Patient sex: M
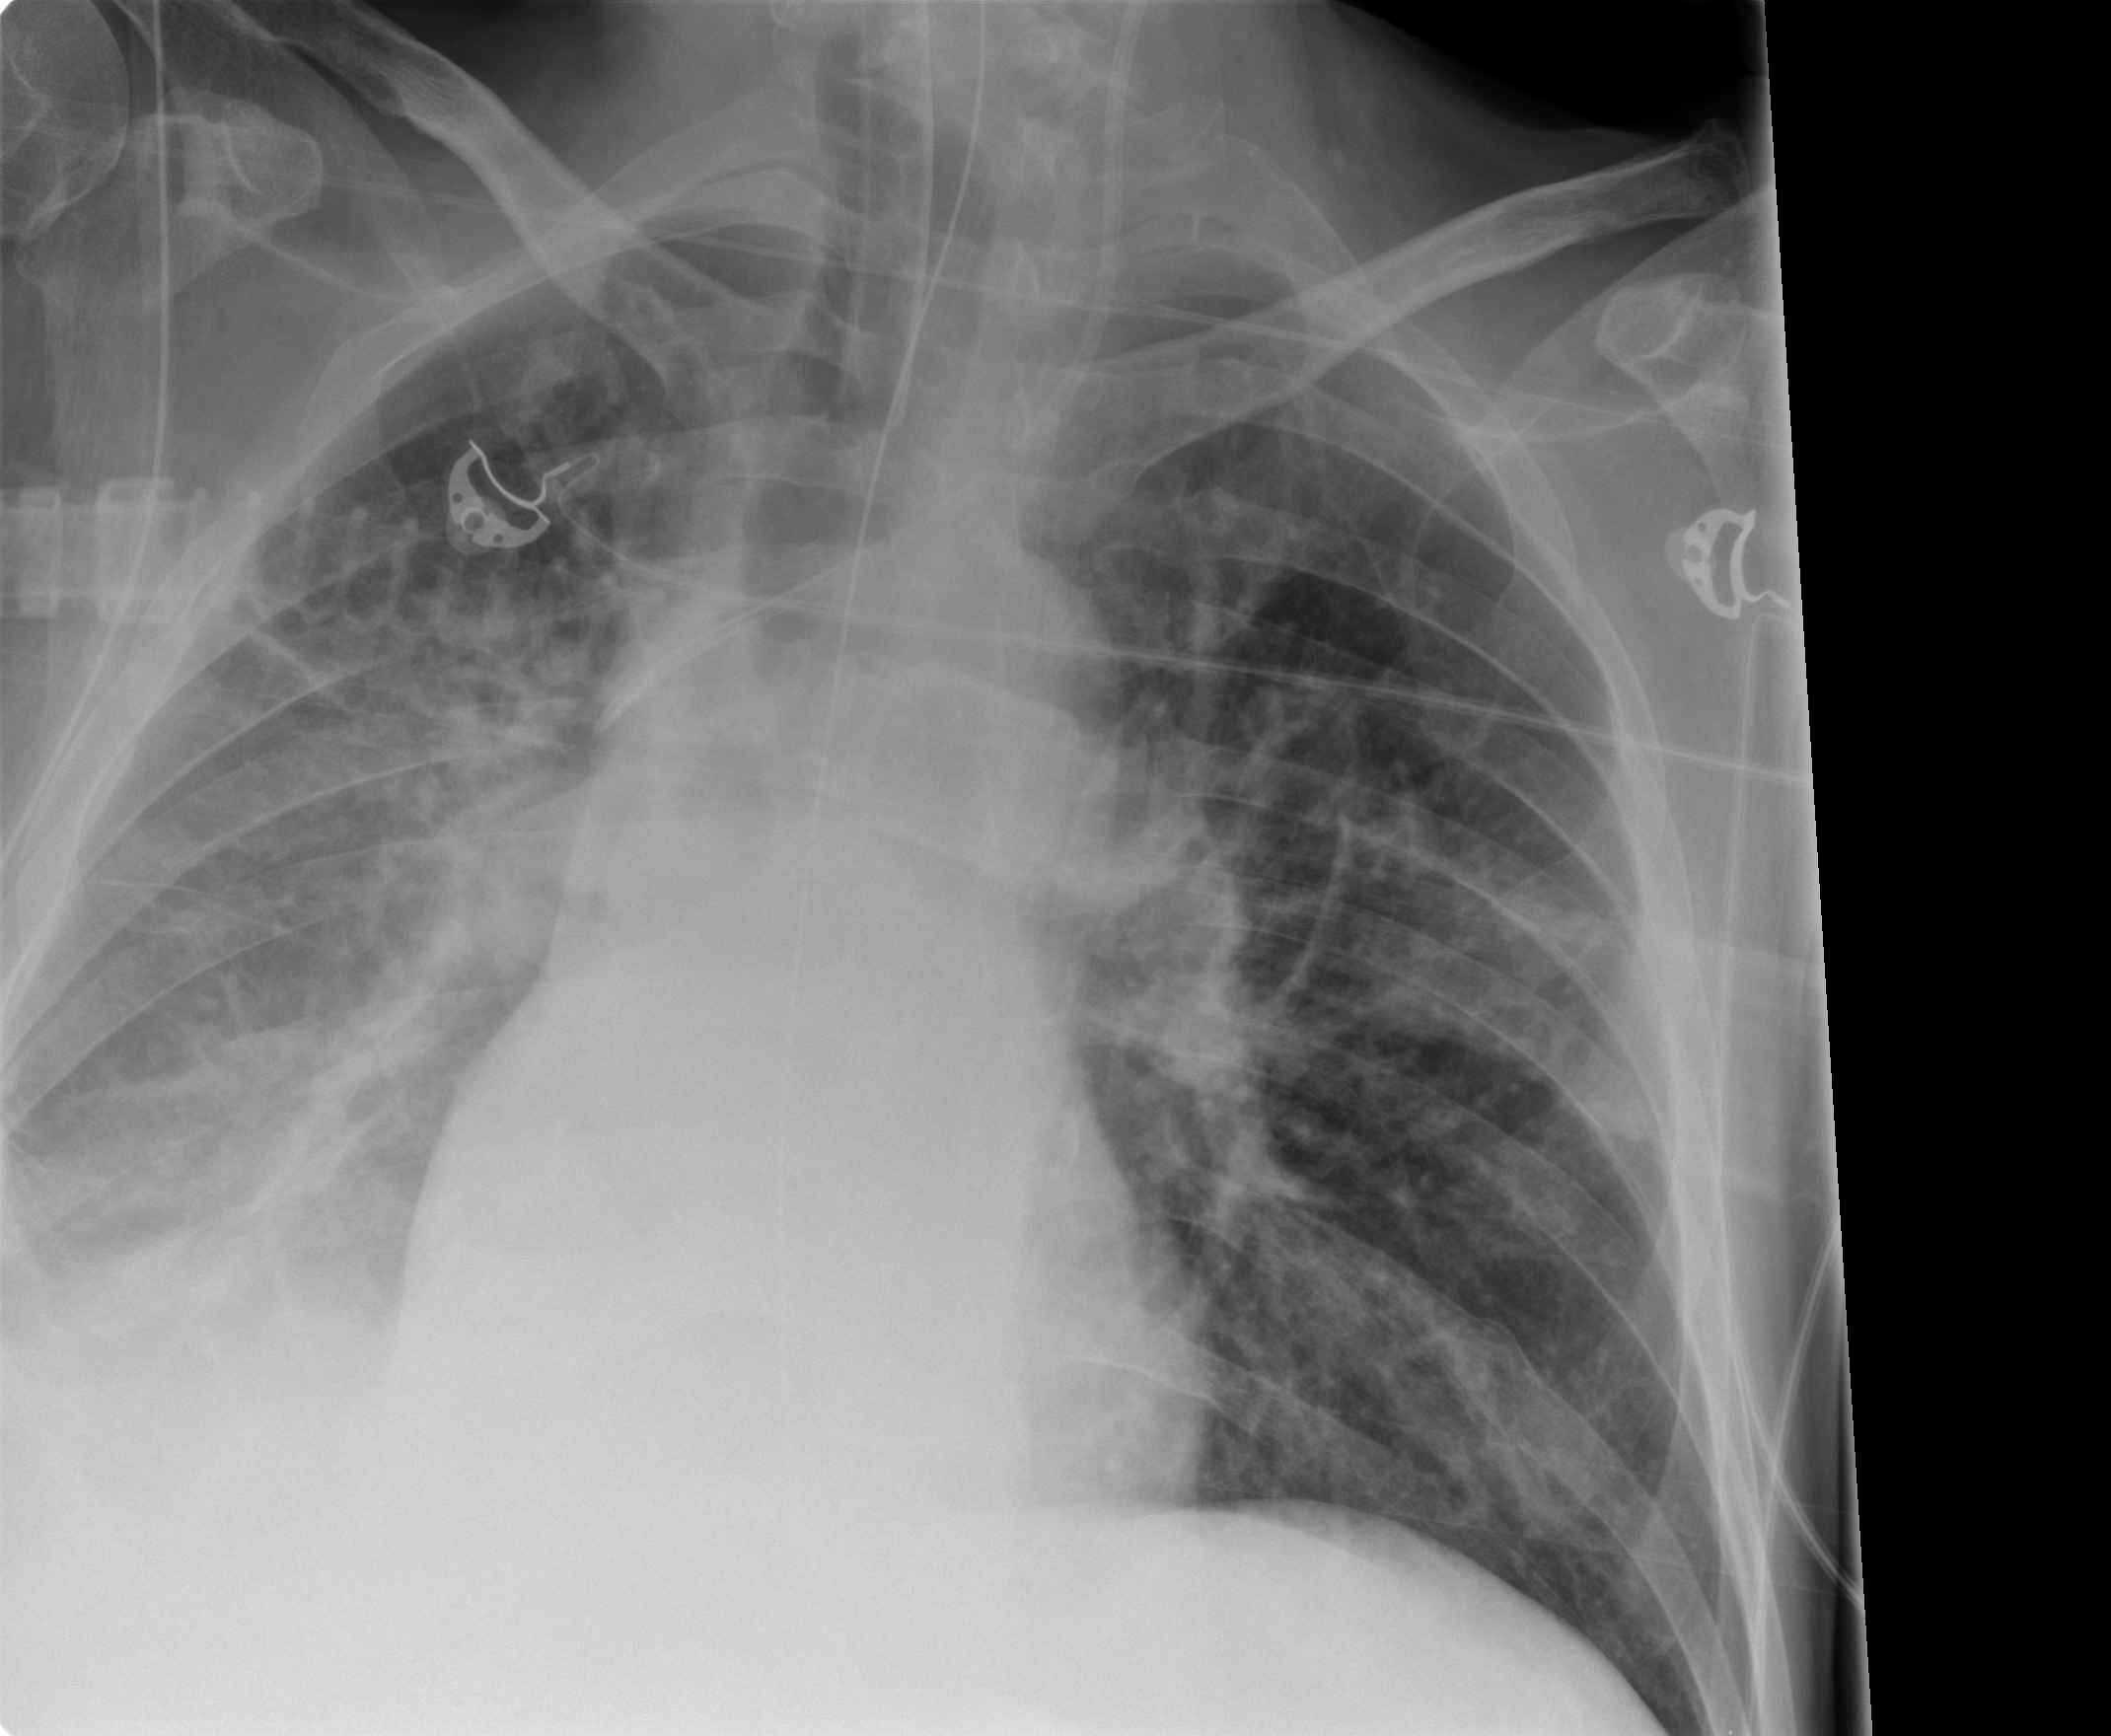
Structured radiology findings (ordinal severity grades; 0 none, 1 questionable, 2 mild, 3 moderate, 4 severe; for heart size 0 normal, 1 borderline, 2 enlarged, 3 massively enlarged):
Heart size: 0
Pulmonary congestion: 1
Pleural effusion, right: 2
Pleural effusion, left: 0
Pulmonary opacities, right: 1
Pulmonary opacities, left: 0
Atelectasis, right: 2
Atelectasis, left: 0